Aerial crown-view tile of a tropical tree (Barro Colorado Island, Panama), acquired 20241112:
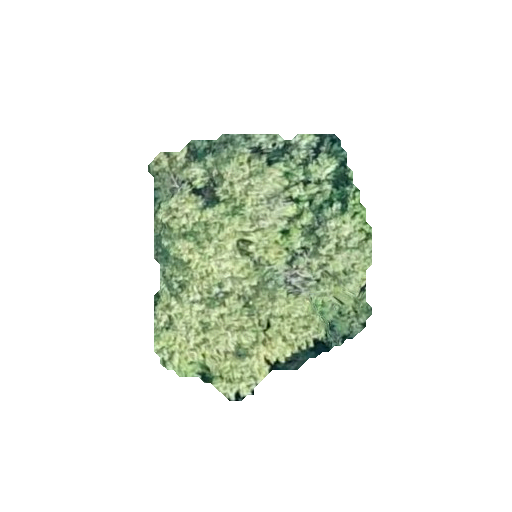
Species: Apeiba membranacea
GBIF accepted scientific name: Apeiba membranacea
Crown area: 73.515 m²